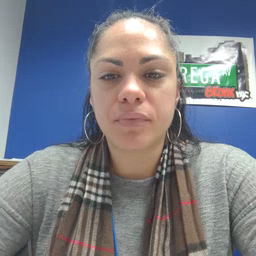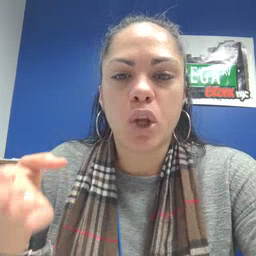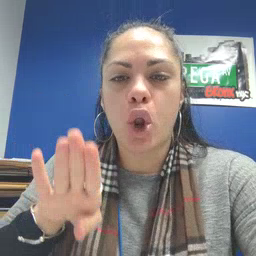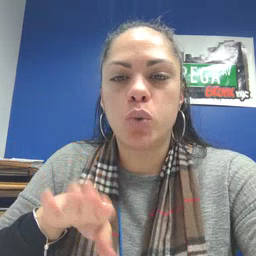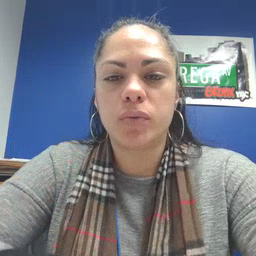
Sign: close